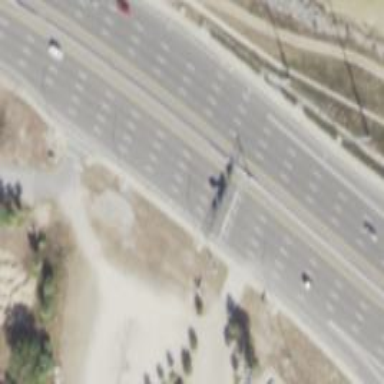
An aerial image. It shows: Expressway with asphalt surface classified as trunk highway.